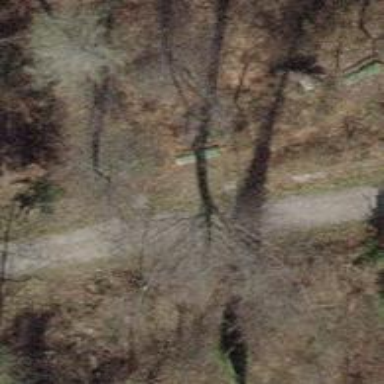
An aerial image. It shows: Bench.